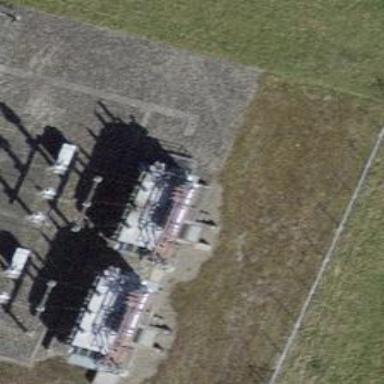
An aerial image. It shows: Outdoor transformer.